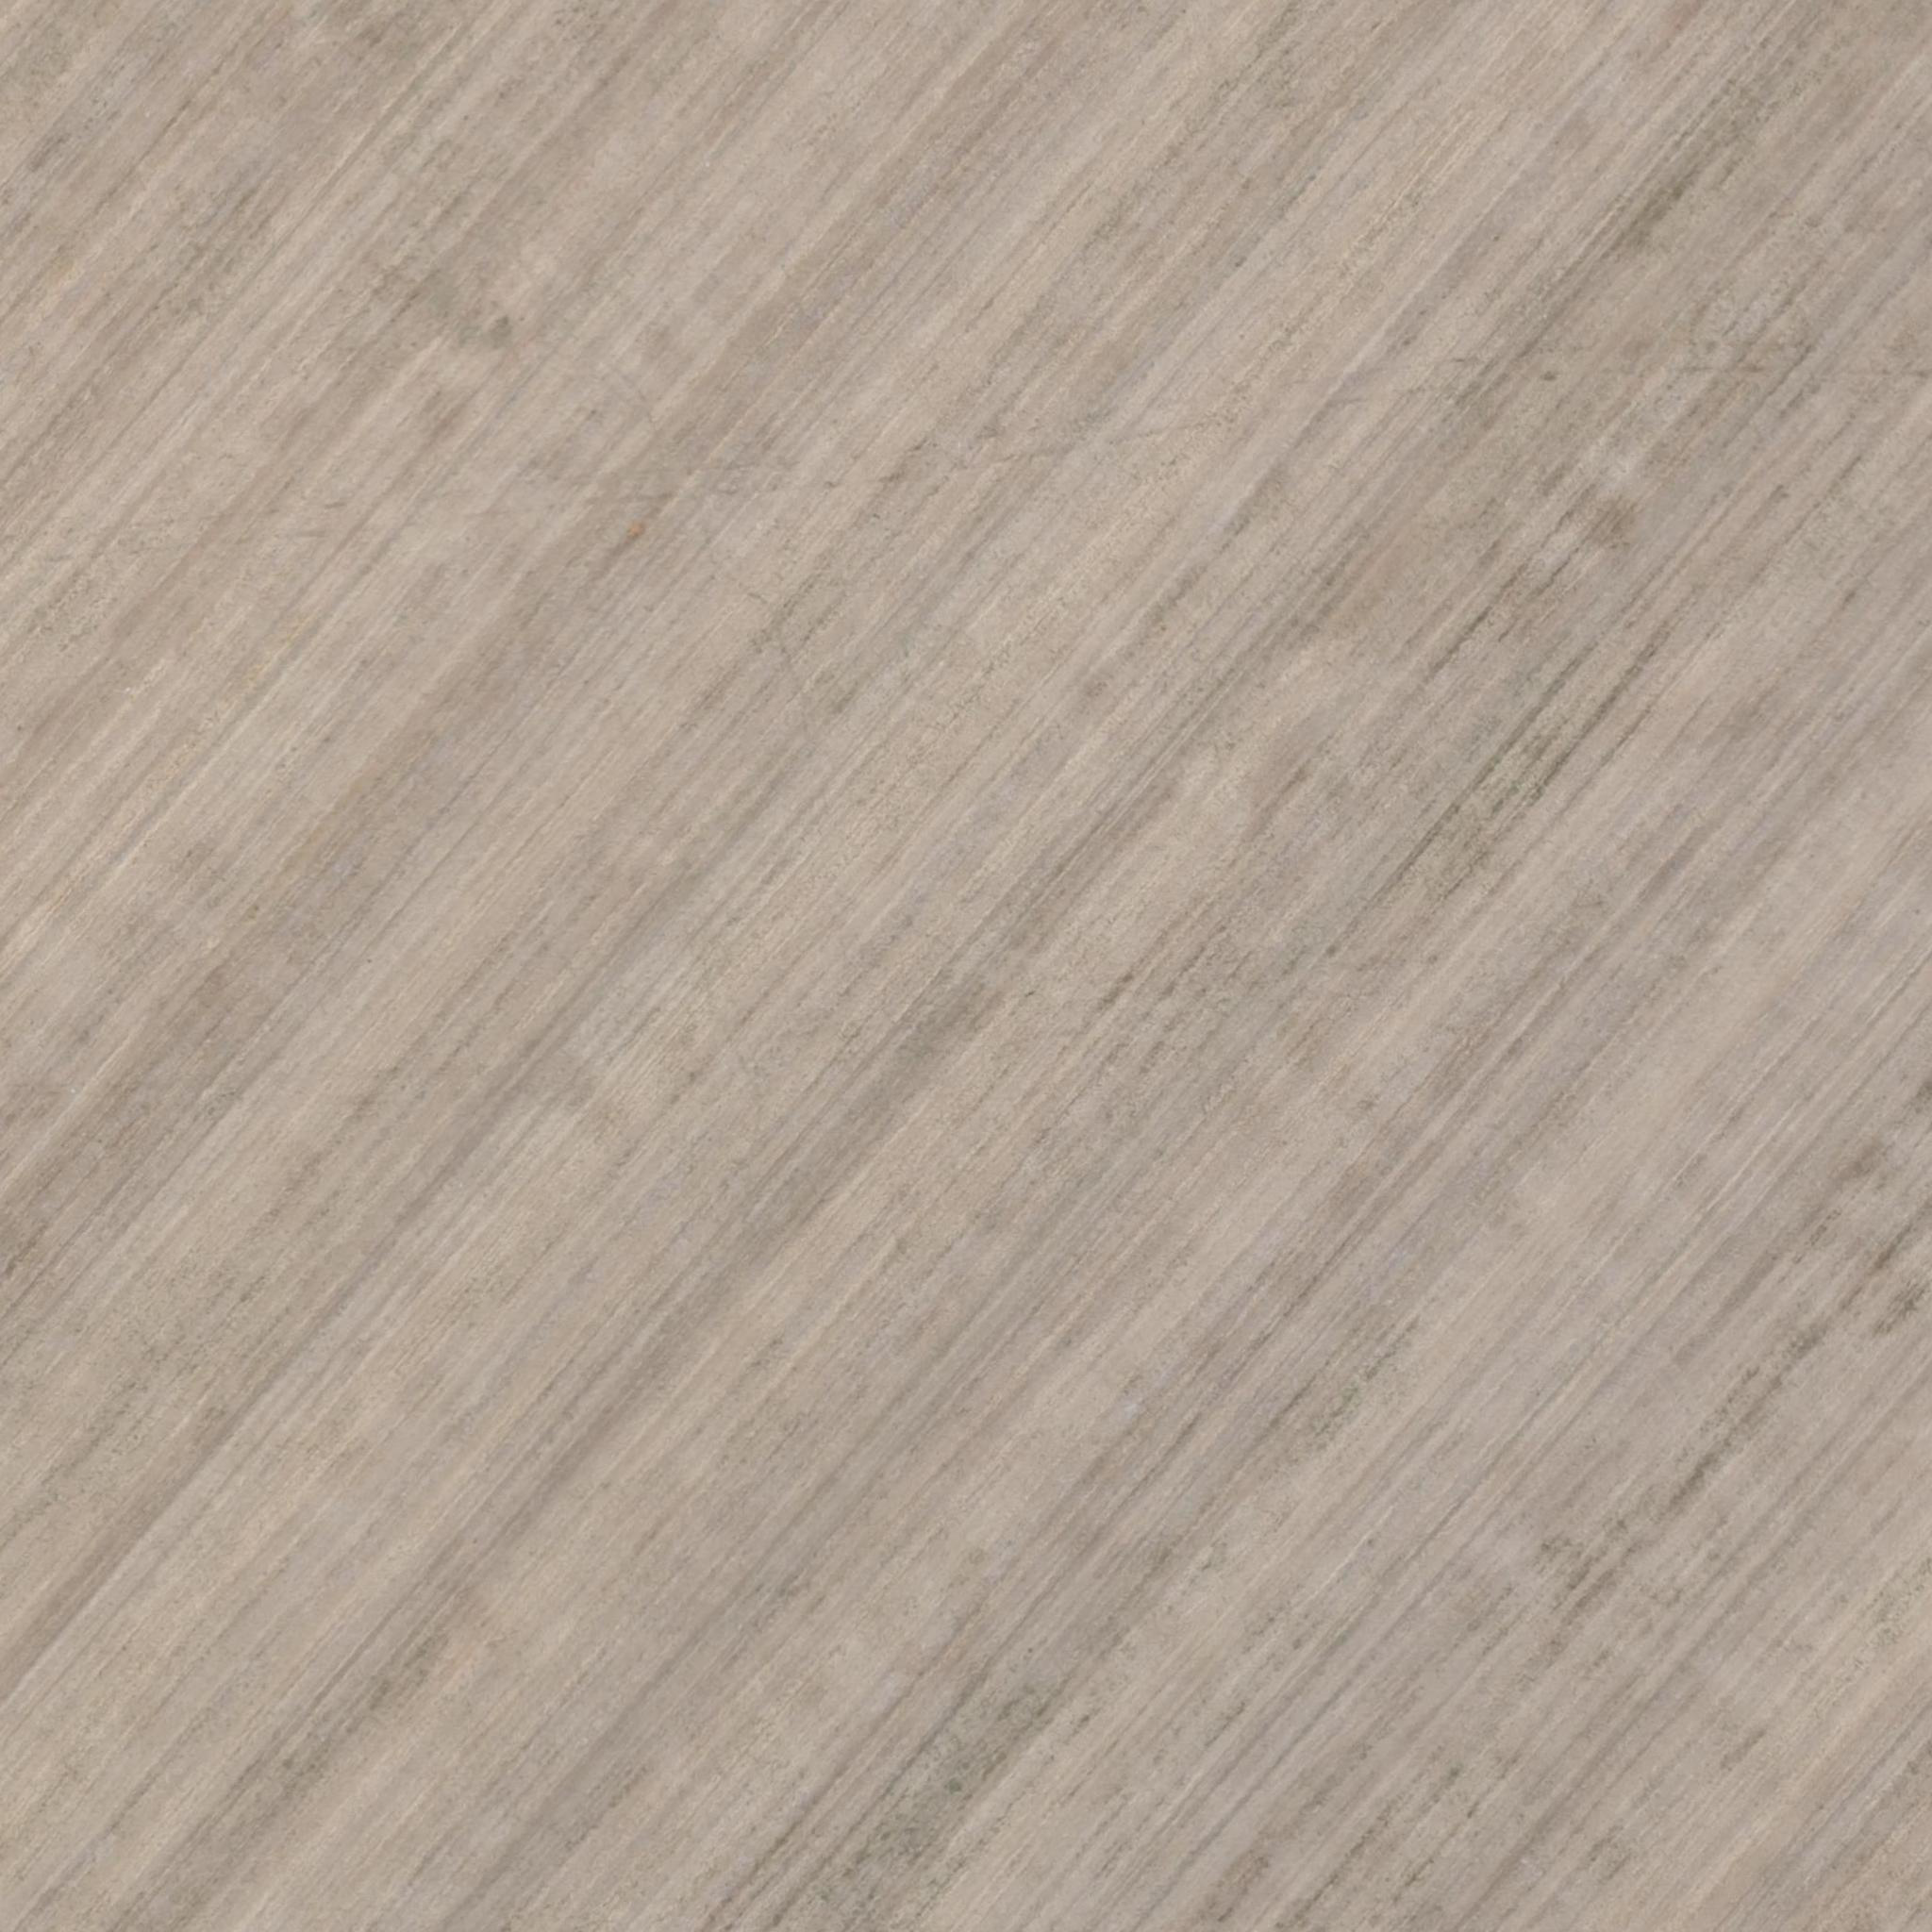
Biome: Cerrado